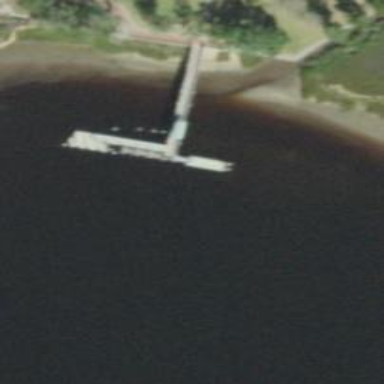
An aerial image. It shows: Pier with mooring facilities.